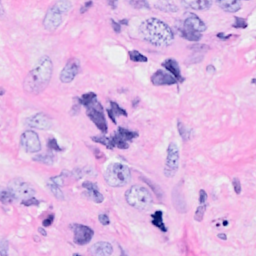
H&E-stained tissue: Breast